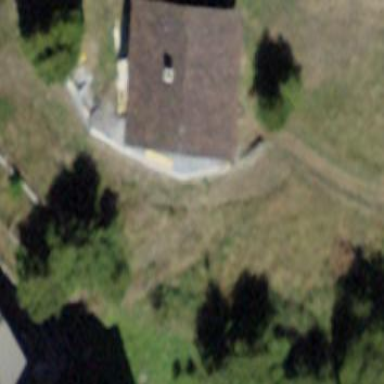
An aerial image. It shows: Detached building with gabled roof.